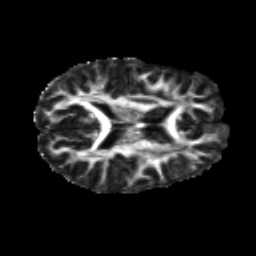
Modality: FA
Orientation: axial
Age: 23
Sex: female
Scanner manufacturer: siemens
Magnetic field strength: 3 T
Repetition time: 8.8 s
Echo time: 0.085 s